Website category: book
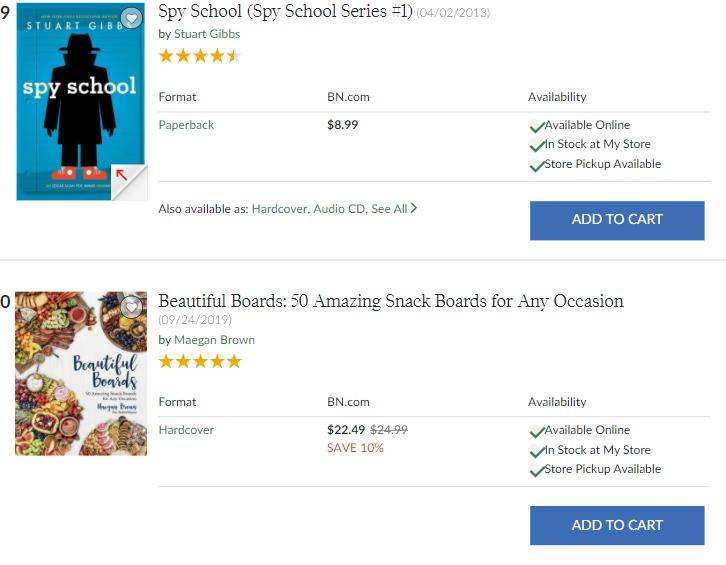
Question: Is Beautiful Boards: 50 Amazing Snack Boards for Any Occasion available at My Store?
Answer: yes

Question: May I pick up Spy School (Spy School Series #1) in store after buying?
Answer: yes

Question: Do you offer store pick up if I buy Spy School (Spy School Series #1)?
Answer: yes

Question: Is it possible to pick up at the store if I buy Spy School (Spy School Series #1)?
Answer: yes

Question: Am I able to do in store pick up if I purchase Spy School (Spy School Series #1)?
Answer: yes

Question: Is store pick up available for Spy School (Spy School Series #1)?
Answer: yes

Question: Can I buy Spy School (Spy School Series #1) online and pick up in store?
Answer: yes